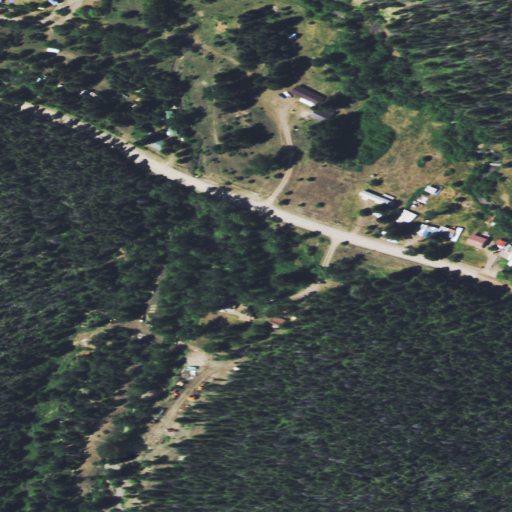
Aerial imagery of valley in Montana named McClellan Gulch containing evergreen forest, shrub, grassland, open development, woody wetlands, herbaceous wetlands, and low intensity development